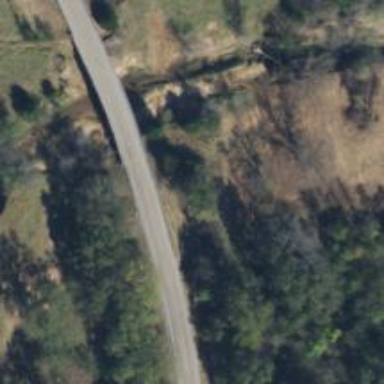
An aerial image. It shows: Secondary road with bridge.